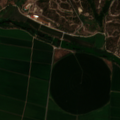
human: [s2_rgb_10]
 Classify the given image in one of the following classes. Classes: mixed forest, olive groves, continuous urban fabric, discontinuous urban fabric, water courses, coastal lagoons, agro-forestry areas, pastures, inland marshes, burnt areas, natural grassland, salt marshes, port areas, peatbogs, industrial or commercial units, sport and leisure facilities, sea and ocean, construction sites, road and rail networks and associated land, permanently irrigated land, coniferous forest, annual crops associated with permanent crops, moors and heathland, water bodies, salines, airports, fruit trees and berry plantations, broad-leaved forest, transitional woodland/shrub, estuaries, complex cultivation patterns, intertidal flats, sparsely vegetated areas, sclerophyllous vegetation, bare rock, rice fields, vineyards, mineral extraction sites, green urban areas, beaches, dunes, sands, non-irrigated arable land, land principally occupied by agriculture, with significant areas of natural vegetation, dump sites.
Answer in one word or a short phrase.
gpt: permanently irrigated land, rice fields, agro-forestry areas, mixed forest, transitional woodland/shrub